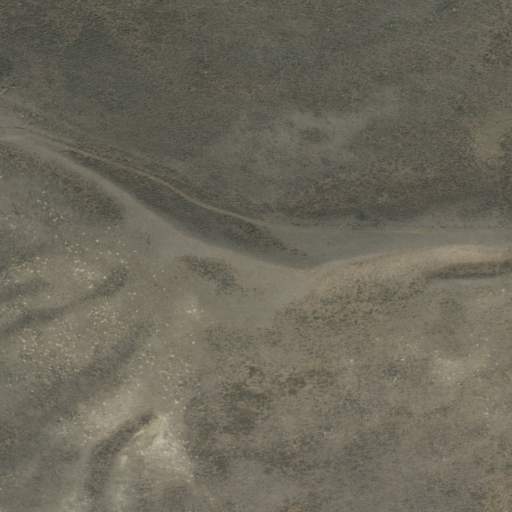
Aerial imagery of mountain in Idaho named Knoll containing shrub and grassland